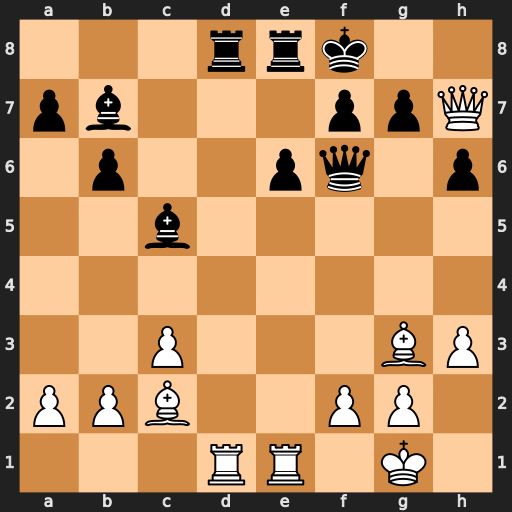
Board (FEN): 3rrk2/pb3ppQ/1p2pq1p/2b5/8/2P3BP/PPB2PP1/3RR1K1
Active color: w
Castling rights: -
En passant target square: -
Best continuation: b4 Bxf2+ Bxf2